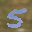
Label: 5